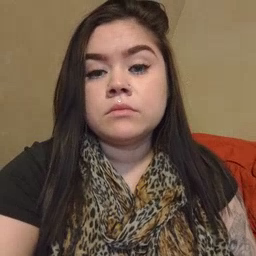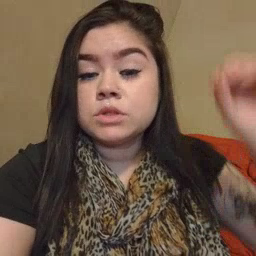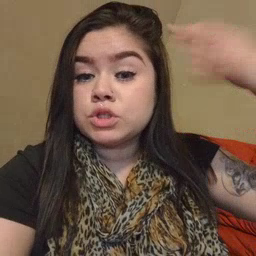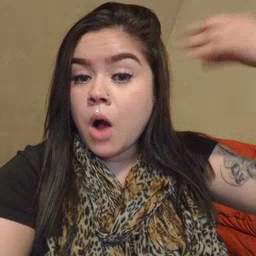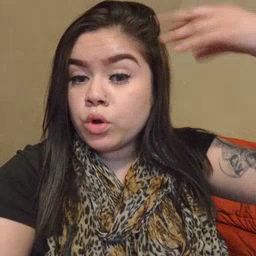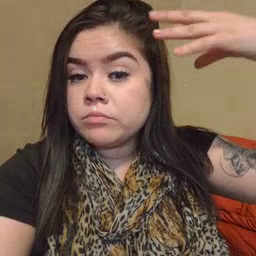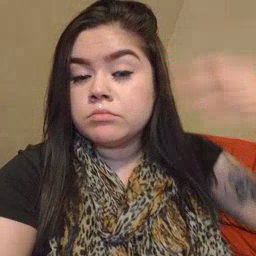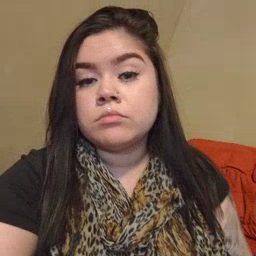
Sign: shower